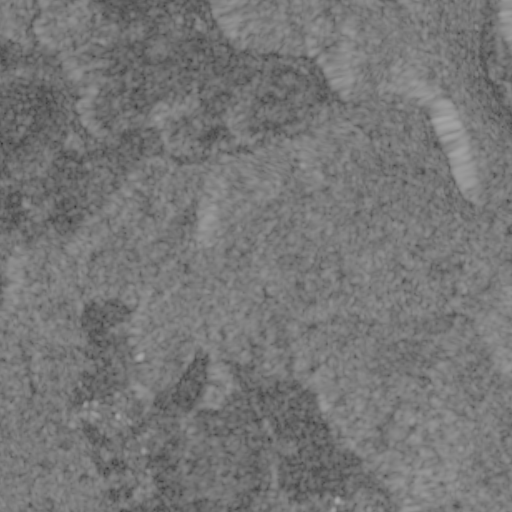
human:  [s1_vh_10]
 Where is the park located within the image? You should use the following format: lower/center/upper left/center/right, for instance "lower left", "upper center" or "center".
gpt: The park is located in the lower left of the image.
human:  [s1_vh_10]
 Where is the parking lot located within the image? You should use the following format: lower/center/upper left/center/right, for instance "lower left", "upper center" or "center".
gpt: The parking lot is located in the upper left of the image.
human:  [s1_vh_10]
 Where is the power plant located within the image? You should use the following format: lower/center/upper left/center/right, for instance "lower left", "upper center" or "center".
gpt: There is no power plant in the image.

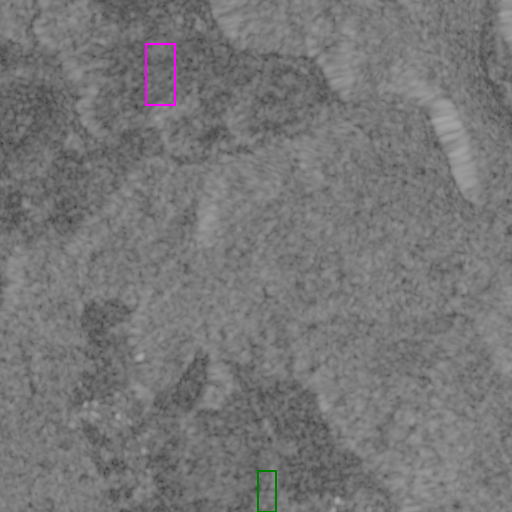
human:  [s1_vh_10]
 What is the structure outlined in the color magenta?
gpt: The structure outlined in magenta is a crop field.
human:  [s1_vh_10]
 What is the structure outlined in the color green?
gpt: The structure outlined in green is a quarry.
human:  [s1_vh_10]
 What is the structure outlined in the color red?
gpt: There is no red outline.